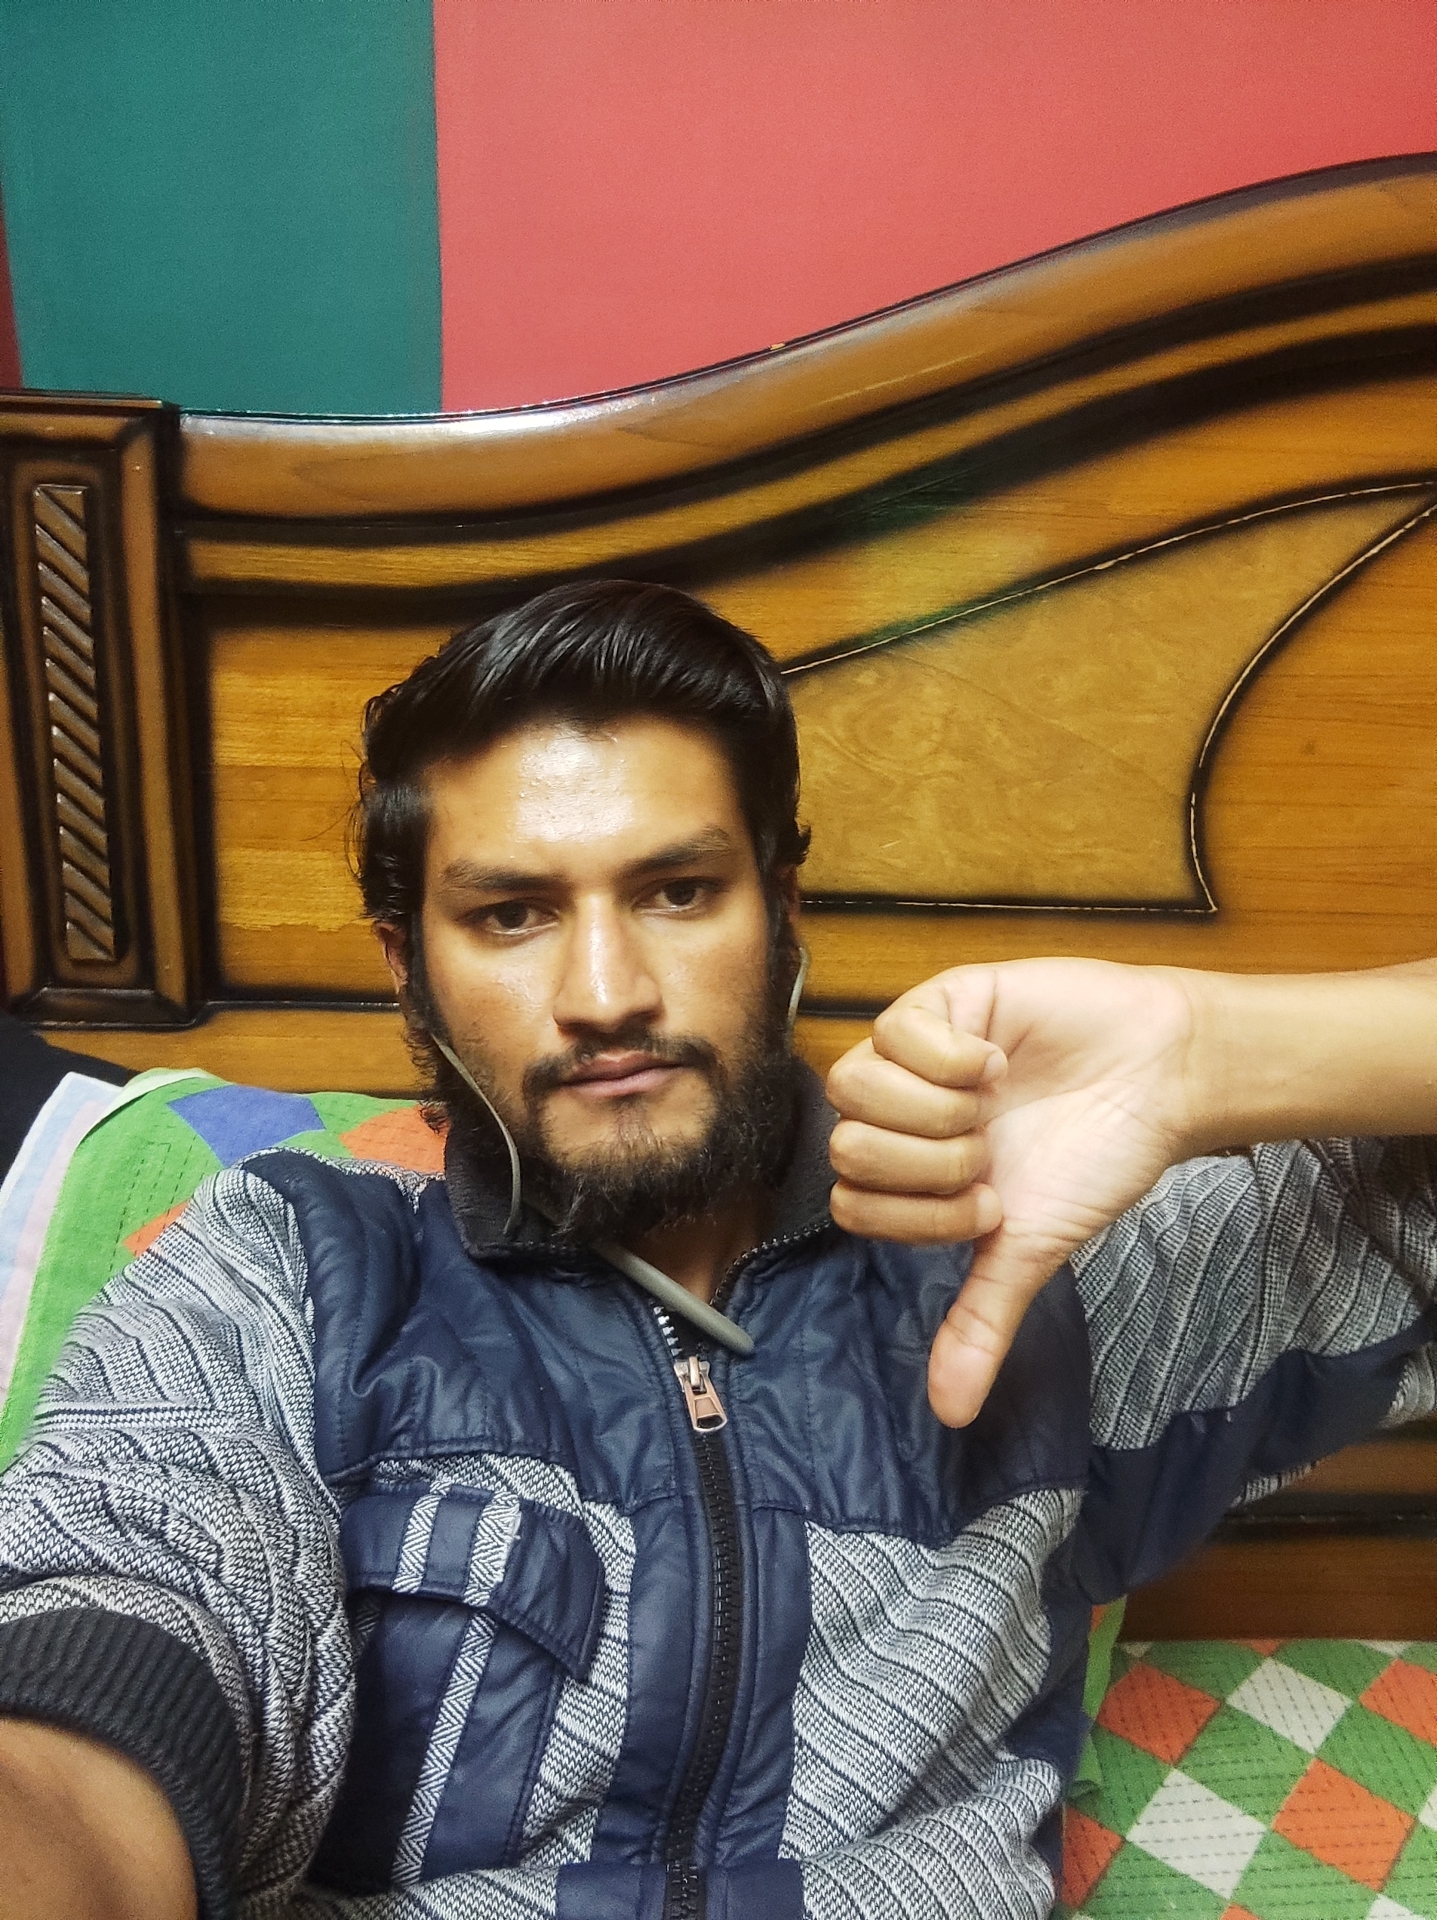
Label: clear